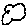
Label: cloud